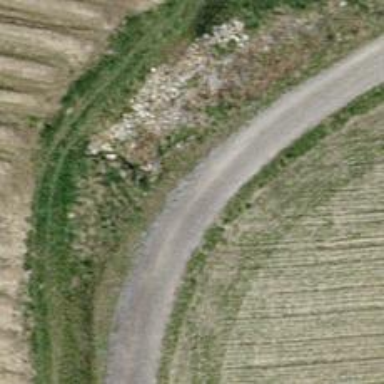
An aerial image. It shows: Track with pebblestone surface. The track type is grade2.